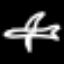
Label: airplane